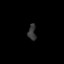
Tissue: lung
Cell type: Endothelial cells
Senescence score: 0.6018
Nuclear area (px): 119
Mean DAPI intensity: 54.496